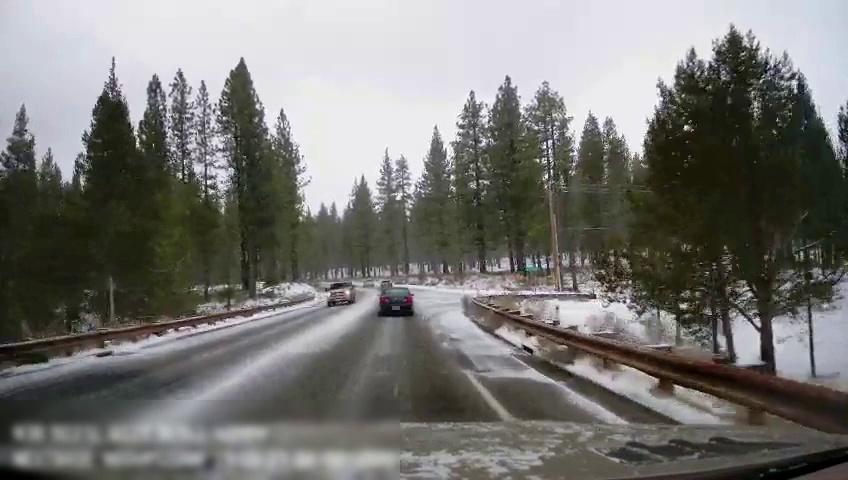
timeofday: Day
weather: Snowy
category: Drivable Space
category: Vehicles | Van
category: Vehicles | Car
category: Vehicles | Car
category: Vehicles | Car
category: Lanes | Current Lane